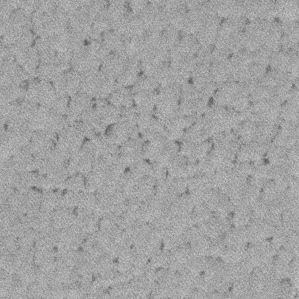
Label: frost